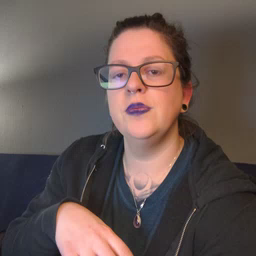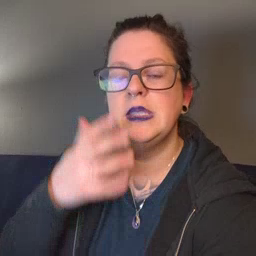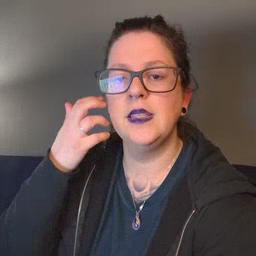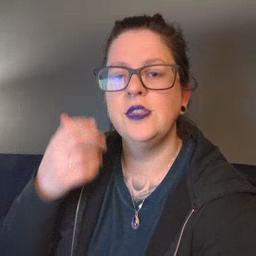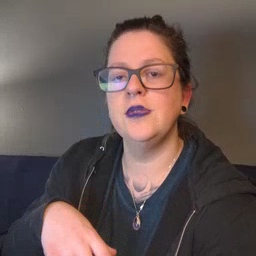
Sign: tiger